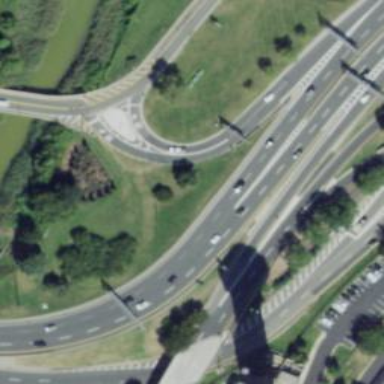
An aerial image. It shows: Tertiary link road.